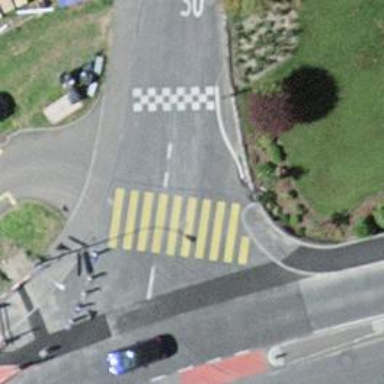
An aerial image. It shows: Kerb barrier.